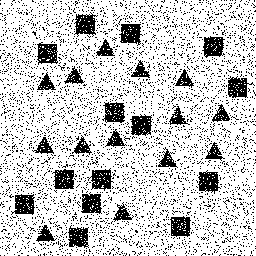
Squares: 14
Triangles: 14
Stars: 0
Total shapes: 28